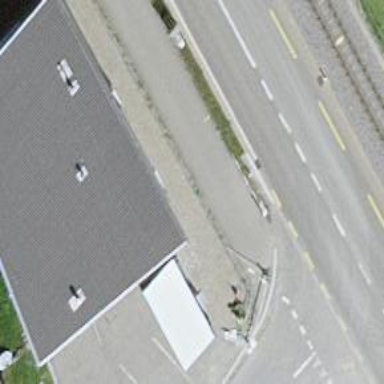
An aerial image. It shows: Asphalt footway.